A scalogram of one vibration snapshot from a rotating bearing is shown, computed with a continuous wavelet transform. Determine the bearing's health state. Answer with exactly one of: normal, inner_race, outer_race, ball.
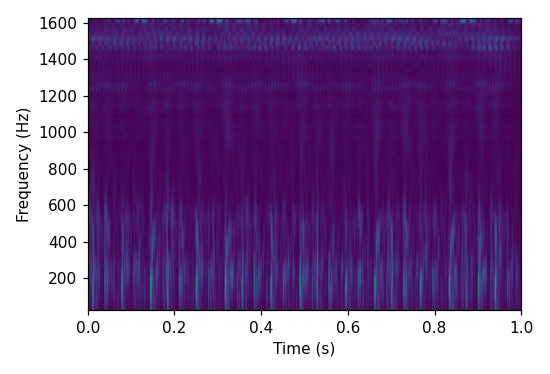
Answer: outer_race